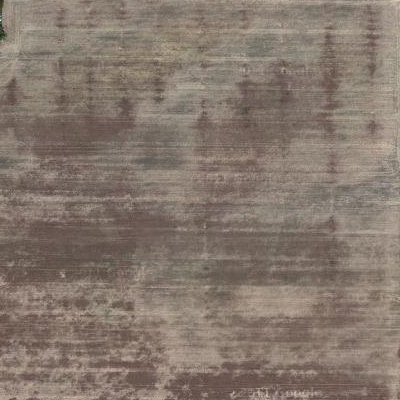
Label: Field